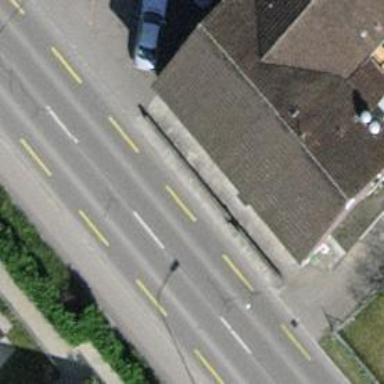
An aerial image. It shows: Primary highway with asphalt surface and designated lane for cyclists.